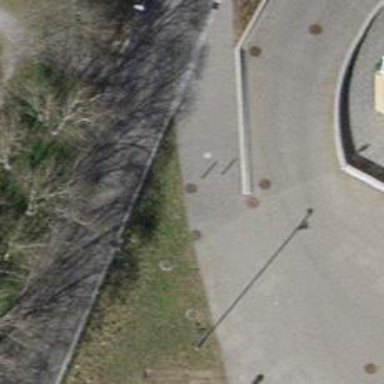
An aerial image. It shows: Bollard barrier.